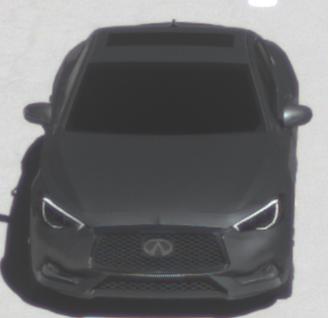
Make: Infiniti
Model: Q60 2.0t
Detailed model: Q60 (V37)
Model produced from: 2016/10
Model produced until: 2018/08
Doors: 2
Color: gray
Road condition: wet road
Daytime: midday
Contrast: high contrast